Question: I have an array of players (string[]) and now I need to get an array of pairs representing games (playerN-playerM) to orginize tournament table like at this picture:

The desired end result is to generate a fixture list with all the games the need to be played.
How can I do this with LINQ in efficient way?
UPDATED:
A-B, A-C, A-D is not correct - games should be able to run in parallel.
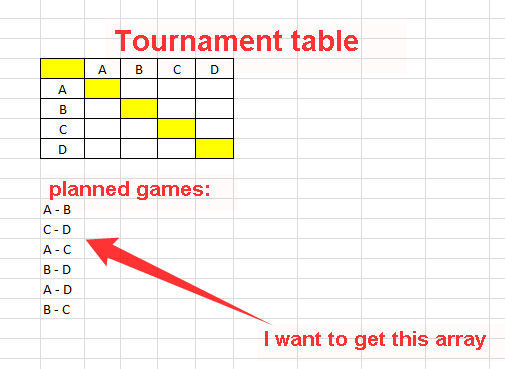
Answer: The following code can be used to generate a fixture list for a collection of teams to ensure that each time plays all other teams in 1 home and 1 away match.
The code is a bit long winded but it does work by providing you with a list in the order you have specified.
The code can probably be optimised but at the moment this is how it has come from my head.
: The resulting list will contain both Home and Away fixture, which based on your grid will be what you need to do anyway.
'''
class Fixture
{
public string Home { get; set; }
public string Away { get; set; }
}
void CallCode()
{
string players = new string[] { "A", "B", "C", "D" };
List<Fixture> fixtures = CalculateFixtures(players);
}
List<Fixture> CalculateFixtures(string[] players)
{
//create a list of all possible fixtures (order not important)
List<Fixture> fixtures = new List<Fixture>();
for (int i = 0; i < players.Length; i++)
{
for (int j = 0; j < players.Length; j++)
{
if (players[i] != players[j])
{
fixtures.Add(new Fixture() { Home = players[i], Away = players[j] });
}
}
}
fixtures.Reverse();//reverse the fixture list as we are going to remove element from this and will therefore have to start at the end
//calculate the number of game weeks and the number of games per week
int gameweeks = (players.Length - 1) * 2;
int gamesPerWeek = gameweeks / 2;
List<Fixture> sortedFixtures = new List<Fixture>();
//foreach game week get all available fixture for that week and add to sorted list
for (int i = 0; i < gameweeks; i++)
{
sortedFixtures.AddRange(TakeUnique(fixtures, gamesPerWeek));
}
return sortedFixtures;
}
List<Fixture> TakeUnique(List<Fixture> fixtures, int gamesPerWeek)
{
List<Fixture> result = new List<Fixture>();
//pull enough fixture to cater for the number of game to play
for (int i = 0; i < gamesPerWeek; i++)
{
//loop all fixture to find an unused set of teams
for (int j = fixtures.Count - 1; j >= 0; j--)
{
//check to see if any teams in current fixtue have already been used this game week and ignore if they have
if (!result.Any(r => r.Home == fixtures[j].Home || r.Away == fixtures[j].Home || r.Home == fixtures[j].Away || r.Away == fixtures[j].Away))
{
//teams not yet used
result.Add(fixtures[j]);
fixtures.RemoveAt(j);
}
}
}
return result;
}
'''